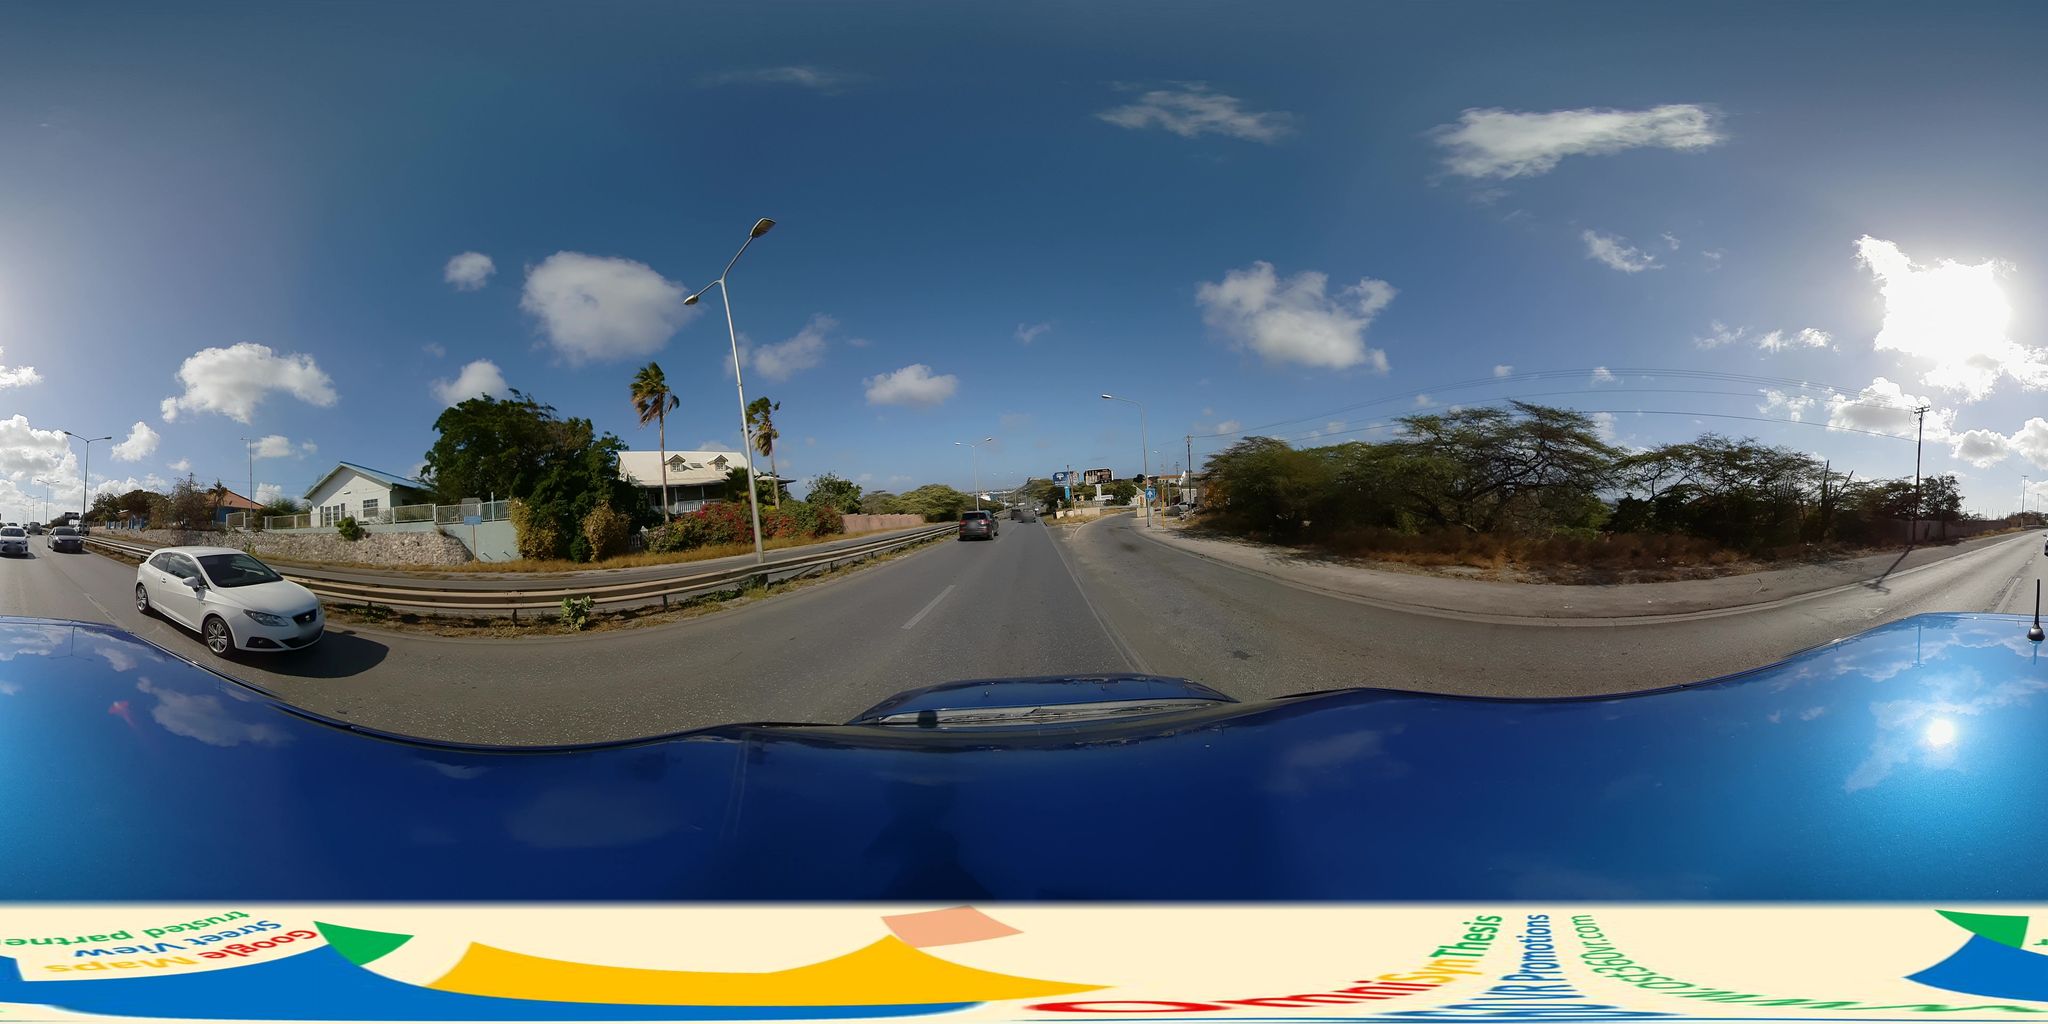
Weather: clear
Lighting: day
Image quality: slightly poor
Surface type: cycling surface
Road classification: trunk_link, residential
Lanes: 1
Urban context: suburban or peri-urban
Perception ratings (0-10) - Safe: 1.71, Lively: 1.83, Beautiful: 6.5, Boring: 1.35, Depressing: 9.19, Wealthy: 7.29